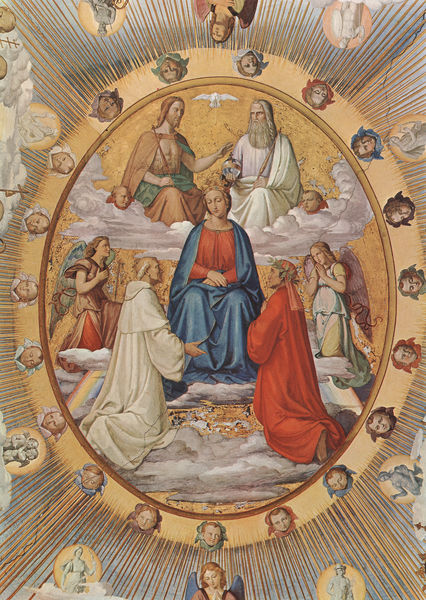
Titel: Paradiso, Paradies
Künstler: Philipp Veit
Standort: Roma
Institution: Casa Massimo
Schlagwörter: blau, flügel, gott, hand, himmel, kopf, mann, umhang, weiß, wolken, grün, köpfe, licht, männer, rot, schleier, wolke, bart, rahmen, taube, kirche, gewand, gold, haare, kutte, mantel, decke, gewänder, krone, kreis, oval, engel, romantik, thron, nazarener, medaillon, strahlen, jungfrau, knien, beten, gebet, kranz, lorbeerkranz, altar, nimbus, christus, jesus, dante, krönung, mönch, königin, thorn, heilige, deckengemälde, fresko, jünger, emblem, heilig, putten, maria, madonna, anbetung, gloriole, erzengel, putti, goldgrund, bitten, aureole, göttlich, himmelfahrt, kniefall, szepter, tonsur, regenbogen, medaillons, dreifaltigkeit, marienkrönung, mariä, mandorla, apostel, glorie, heiliger geist, strahlenkranz, gottvater, overbeck, himmelskönigin, engelsköpfe, fürbitte, sacra conversatione, trinität, engelsflügel, benedikt, hl. geist, köfe, haarfe, gottsohn, friedrick overbeck, asdc, goldstrahlen, ovakl, kirche#, aureole#, heiligenanbetung